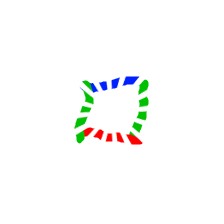
Shape: square